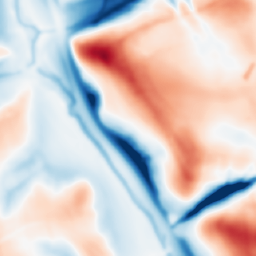
Category: multiscale
Decomposition family: dog_multiscale
Decomposition parameters: sigma_ratio: 1.6
n_scales: 5
base_sigma: 2
Upsampling method: area
Upsampling parameters: scale: 2
Upsampling scale: 2